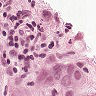
Metastatic tissue present: yes